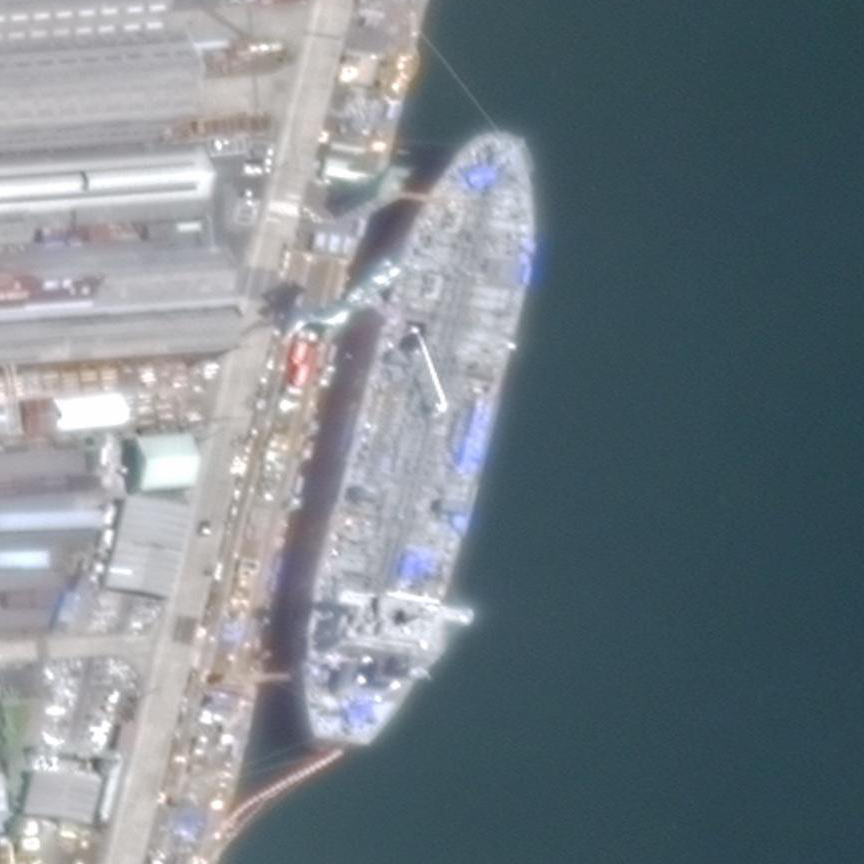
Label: civil